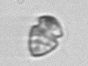
Label: Heterocapsa_rotundata